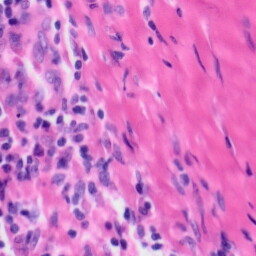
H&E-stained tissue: Tonsil